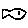
Label: fish